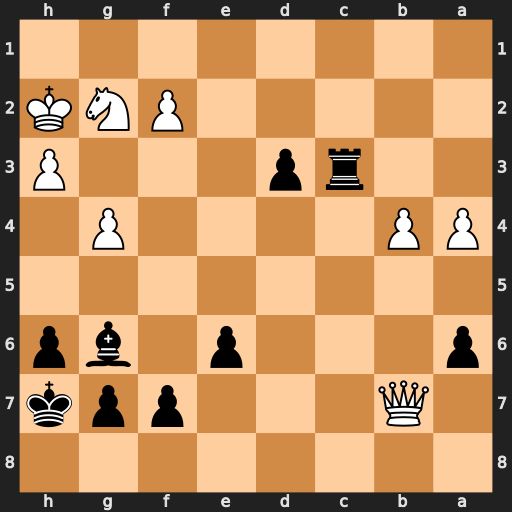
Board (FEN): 8/1Q3ppk/p3p1bp/8/PP4P1/2rp3P/5PNK/8
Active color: b
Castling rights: -
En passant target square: -
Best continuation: d2 Qd7 Rd3 Qxd3 Bxd3